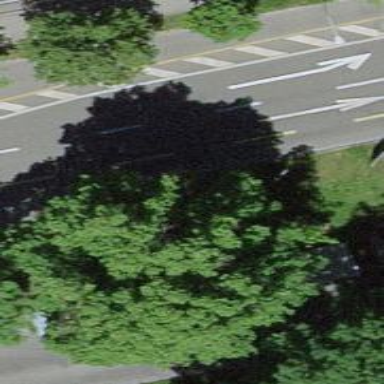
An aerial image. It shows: Avenue of trees.